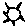
Label: sun